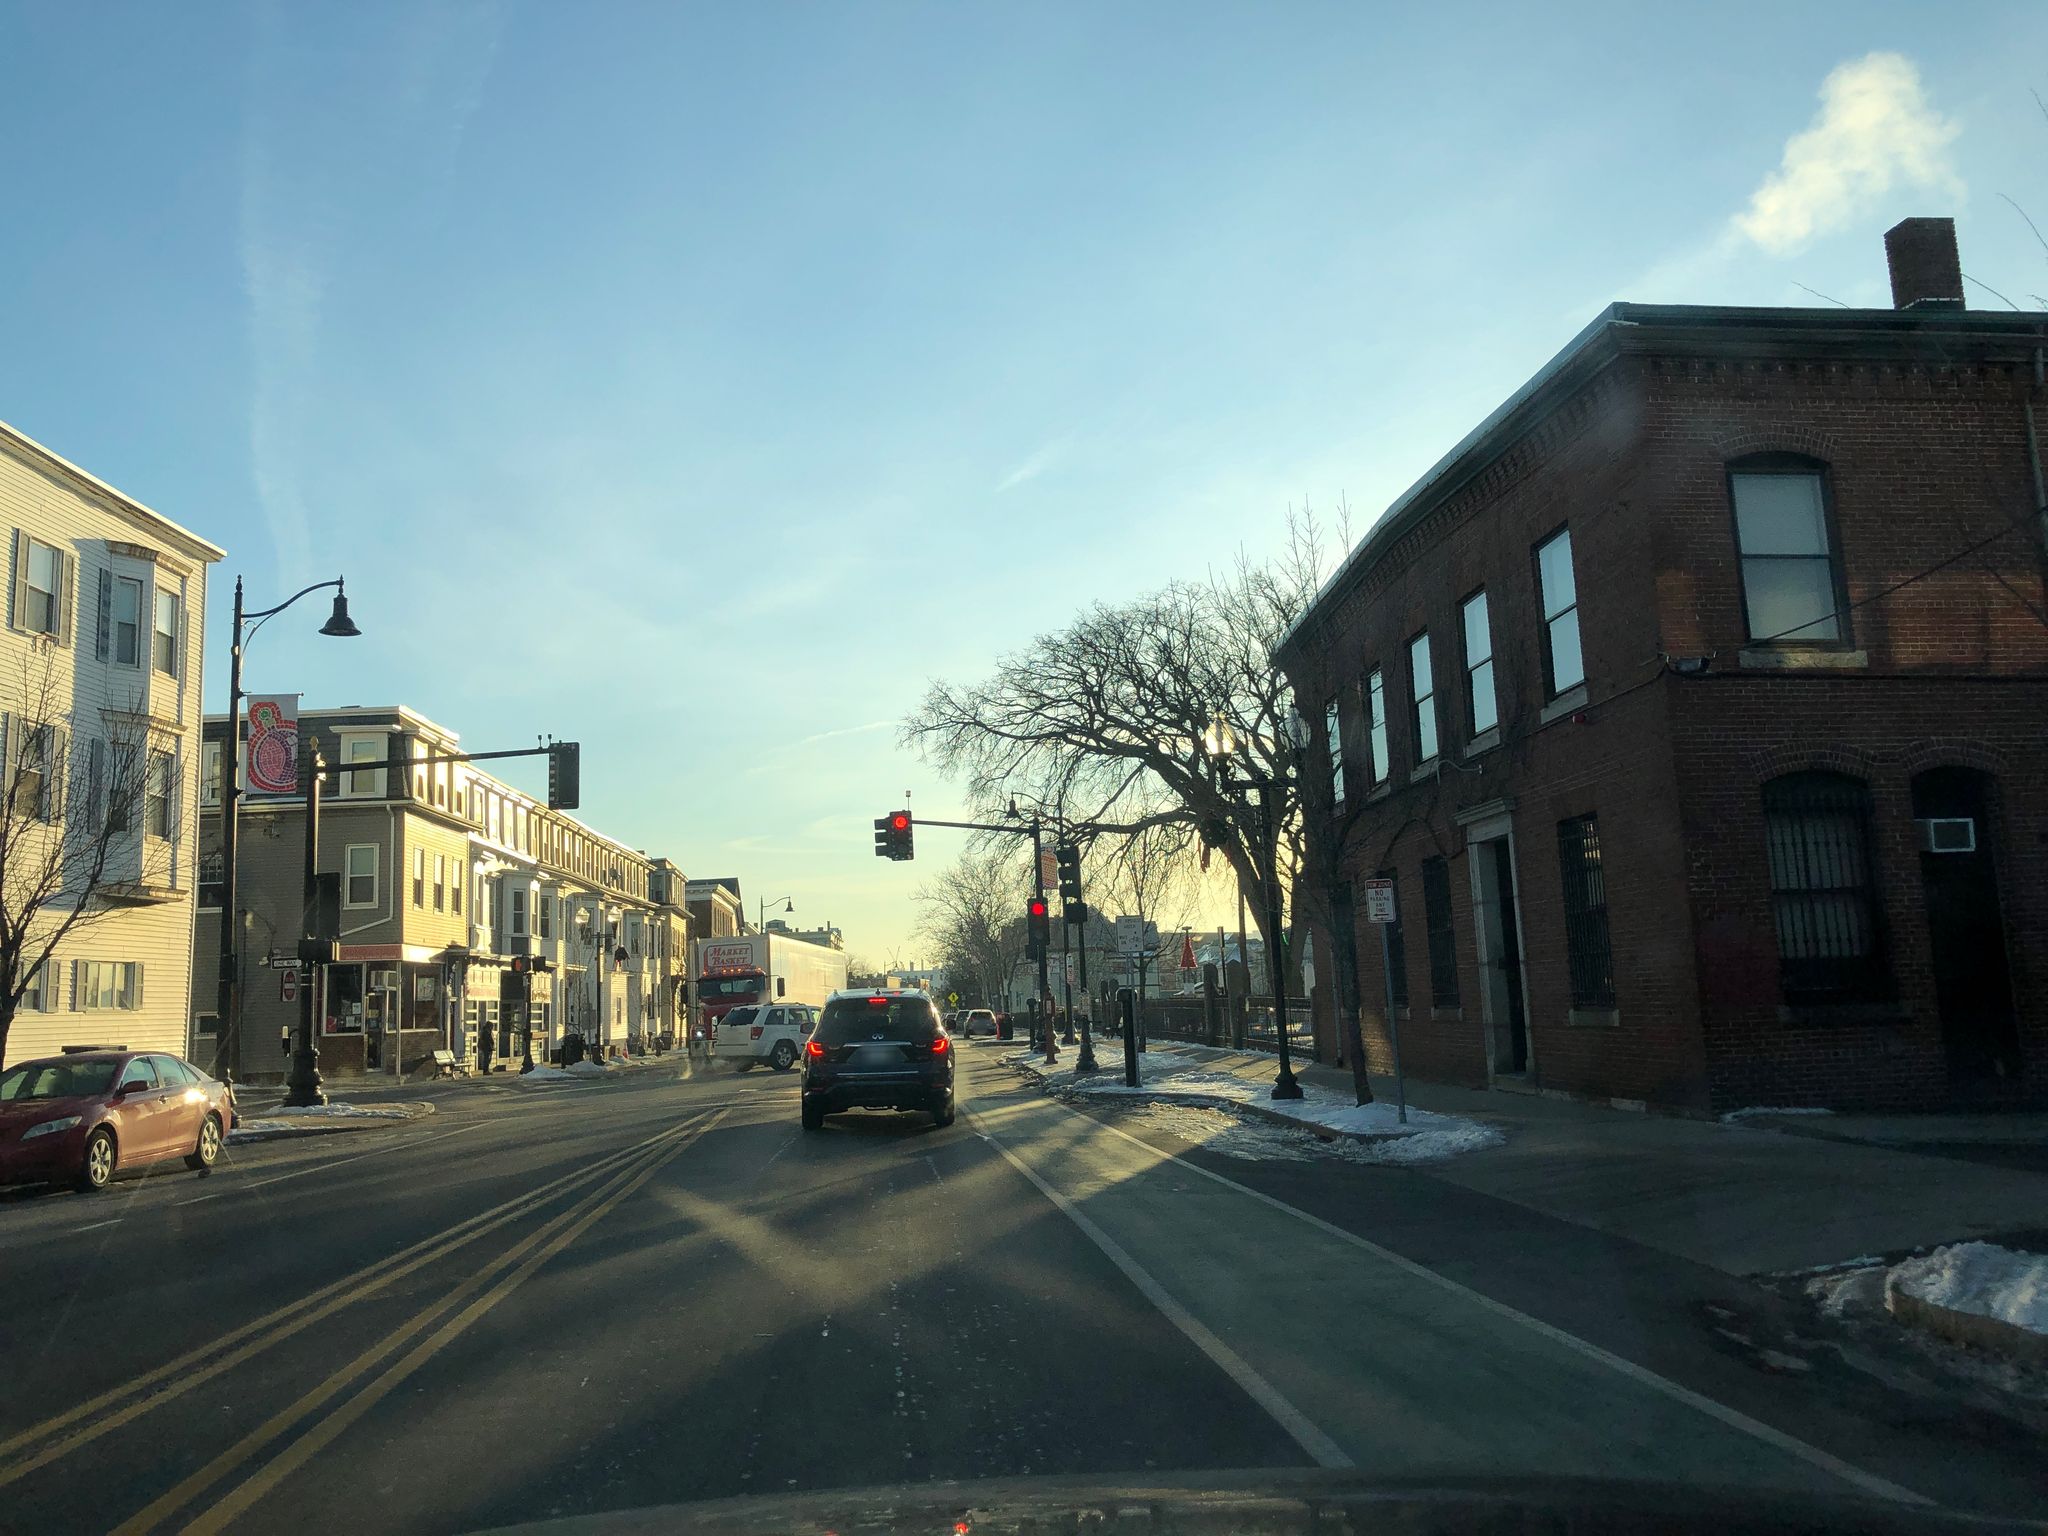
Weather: snowy
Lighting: day
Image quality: good
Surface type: driving surface
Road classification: secondary
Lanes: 2
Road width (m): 19.8
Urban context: urban centre
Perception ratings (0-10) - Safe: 3.51, Lively: 7.25, Beautiful: 6.96, Boring: 2.41, Depressing: 1.95, Wealthy: 2.43